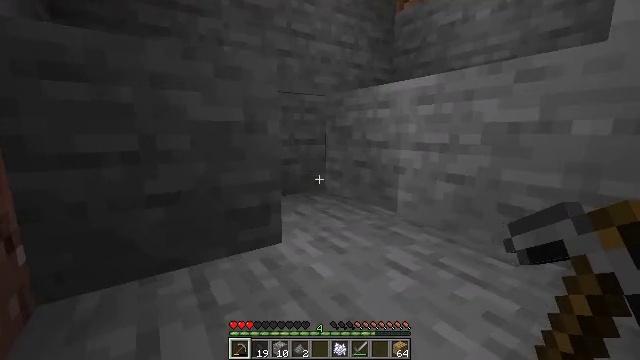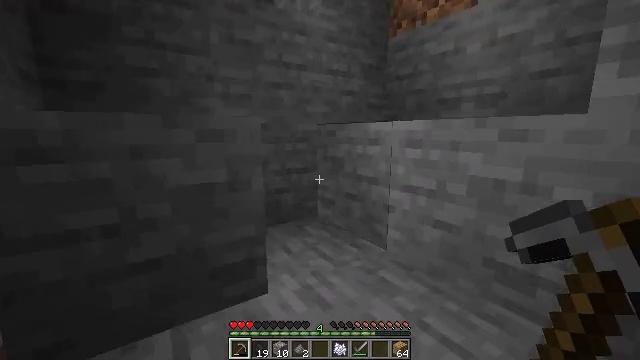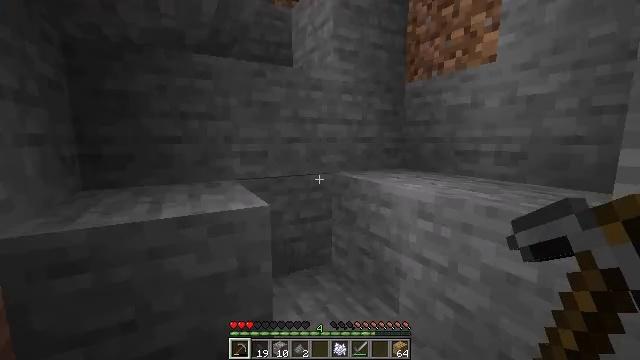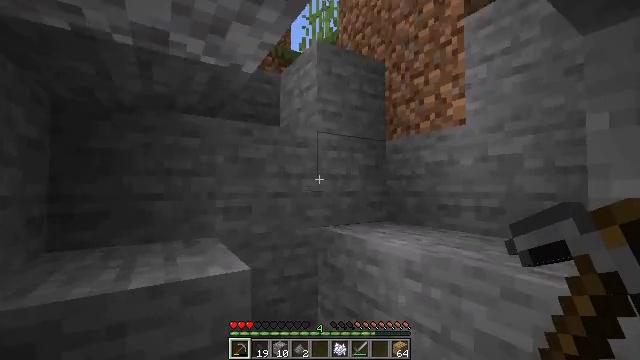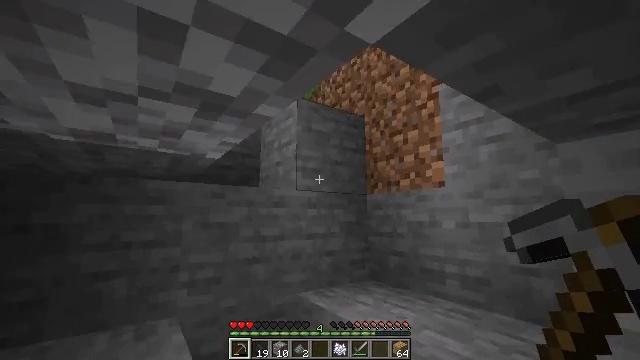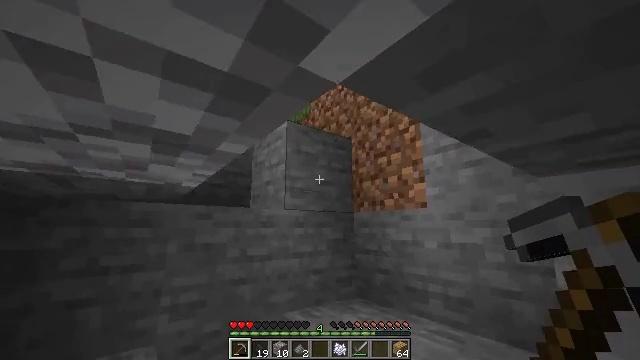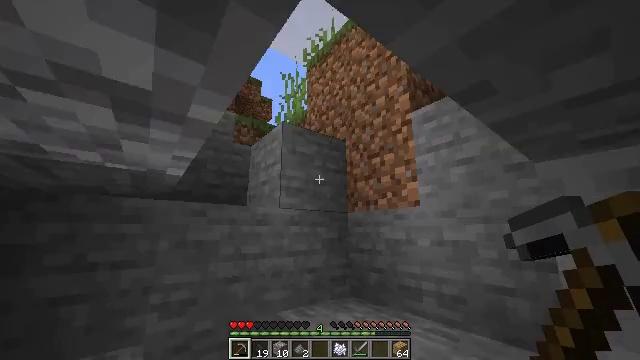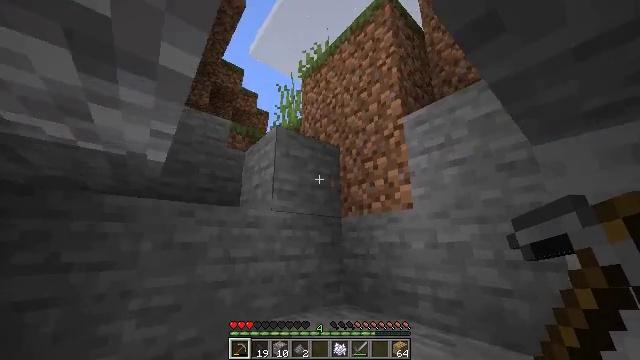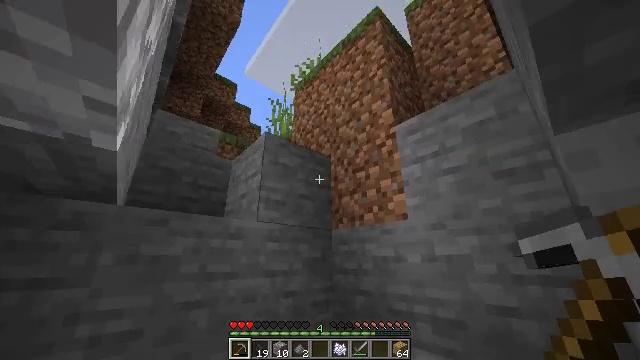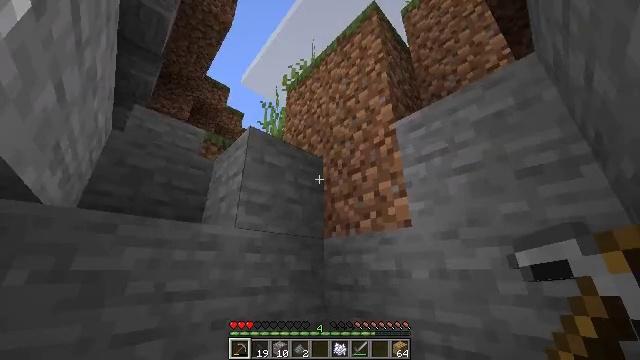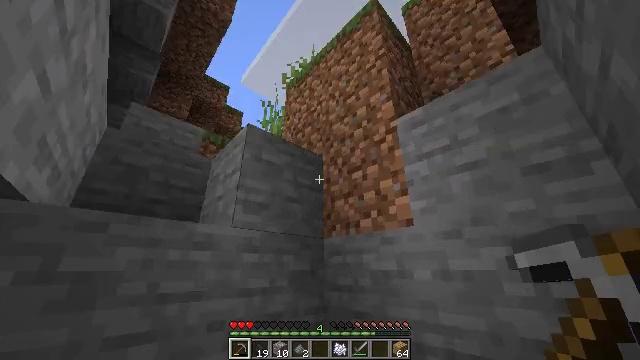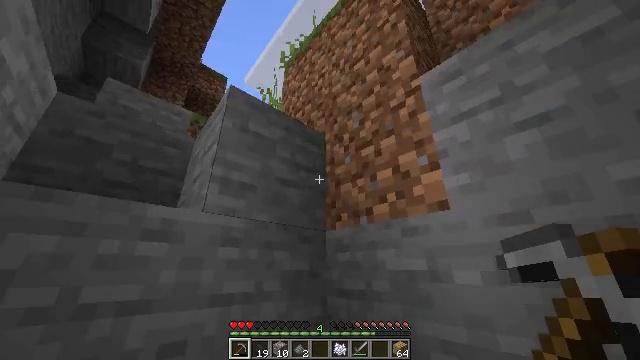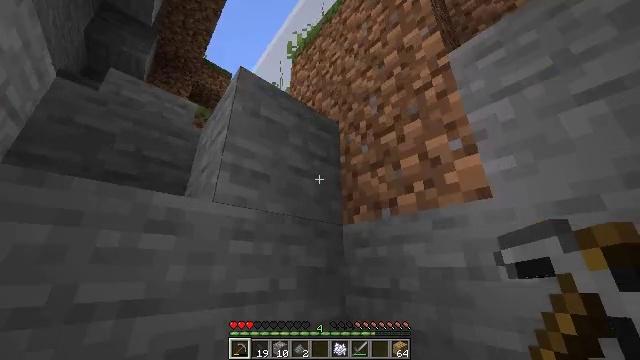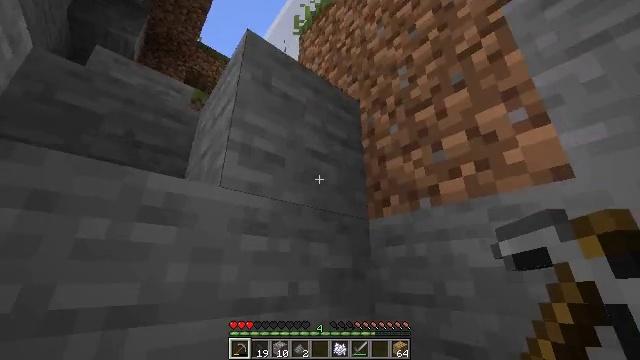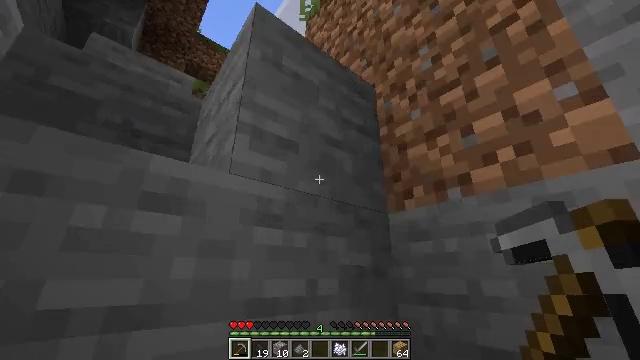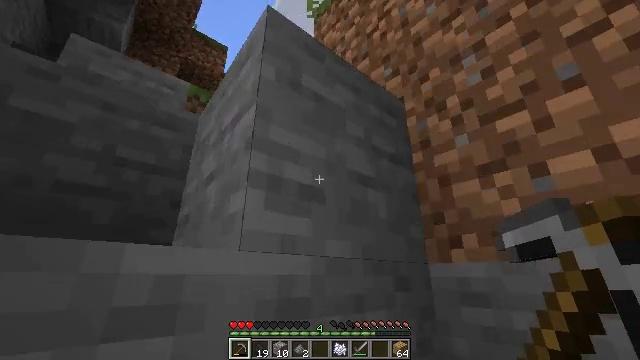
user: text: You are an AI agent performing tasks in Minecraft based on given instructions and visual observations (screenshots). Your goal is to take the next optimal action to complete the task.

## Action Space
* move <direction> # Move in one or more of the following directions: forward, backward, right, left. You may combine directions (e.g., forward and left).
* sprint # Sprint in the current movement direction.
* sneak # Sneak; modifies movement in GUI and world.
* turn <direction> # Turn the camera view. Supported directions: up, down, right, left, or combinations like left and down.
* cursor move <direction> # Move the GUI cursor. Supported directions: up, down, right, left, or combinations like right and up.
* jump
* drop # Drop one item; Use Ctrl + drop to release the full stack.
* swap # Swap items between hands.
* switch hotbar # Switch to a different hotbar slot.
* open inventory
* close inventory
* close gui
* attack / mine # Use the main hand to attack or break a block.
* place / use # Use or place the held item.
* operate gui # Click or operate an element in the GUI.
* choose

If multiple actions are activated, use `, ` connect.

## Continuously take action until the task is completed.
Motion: motion action
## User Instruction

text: Turn raw cod into cooked cod in the furnace.
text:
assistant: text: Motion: move forward, sprint, jump
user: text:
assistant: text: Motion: move forward, sprint, turn left and up, jump
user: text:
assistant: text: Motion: move forward, sprint, turn right and up, jump
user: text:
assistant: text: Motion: move forward, sprint, turn right and up, jump
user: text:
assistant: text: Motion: move forward, sprint, turn right and up, jump
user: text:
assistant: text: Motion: move forward, sprint, turn up, jump
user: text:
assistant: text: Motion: move forward, sprint, turn right and up
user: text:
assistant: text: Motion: move forward, sprint, turn right and up
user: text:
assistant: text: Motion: move forward, sprint, turn right and up
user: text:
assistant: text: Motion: move forward, sprint
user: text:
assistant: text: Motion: move forward, sprint
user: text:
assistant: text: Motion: move forward, sprint
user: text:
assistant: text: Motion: move forward, sprint, turn left
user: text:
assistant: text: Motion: move forward, sprint
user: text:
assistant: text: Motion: move forward, sprint, jump
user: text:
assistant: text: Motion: move forward, sprint, turn down, jump
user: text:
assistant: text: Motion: move forward, sprint, turn left and down, jump
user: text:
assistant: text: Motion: move forward and move right, sprint, turn left and down, jump
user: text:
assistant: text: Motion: move forward and move right, turn left and down, jump
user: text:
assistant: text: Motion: move forward and move right, turn left and down, jump
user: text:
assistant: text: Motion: move forward and move right, turn left and down
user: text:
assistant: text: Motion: move right, turn left and down
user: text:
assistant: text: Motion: move right, turn left and down
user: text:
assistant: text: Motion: turn left and down
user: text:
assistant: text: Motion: turn left and down
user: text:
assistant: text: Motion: turn left
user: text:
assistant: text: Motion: no_op
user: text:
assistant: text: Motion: move forward, sprint
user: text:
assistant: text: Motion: move forward, sprint, turn right
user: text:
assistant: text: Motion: move forward, sprint, turn right and up, jump